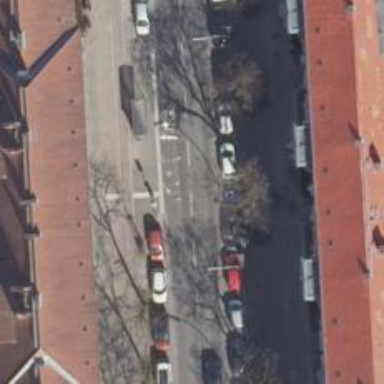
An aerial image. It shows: Tertiary road with separate sidewalk and cycleway. There is parking lane on the right side of the road.